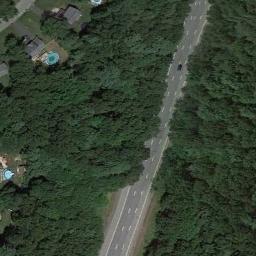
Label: freeway